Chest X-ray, PA view. Patient: 53 years old, sex F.
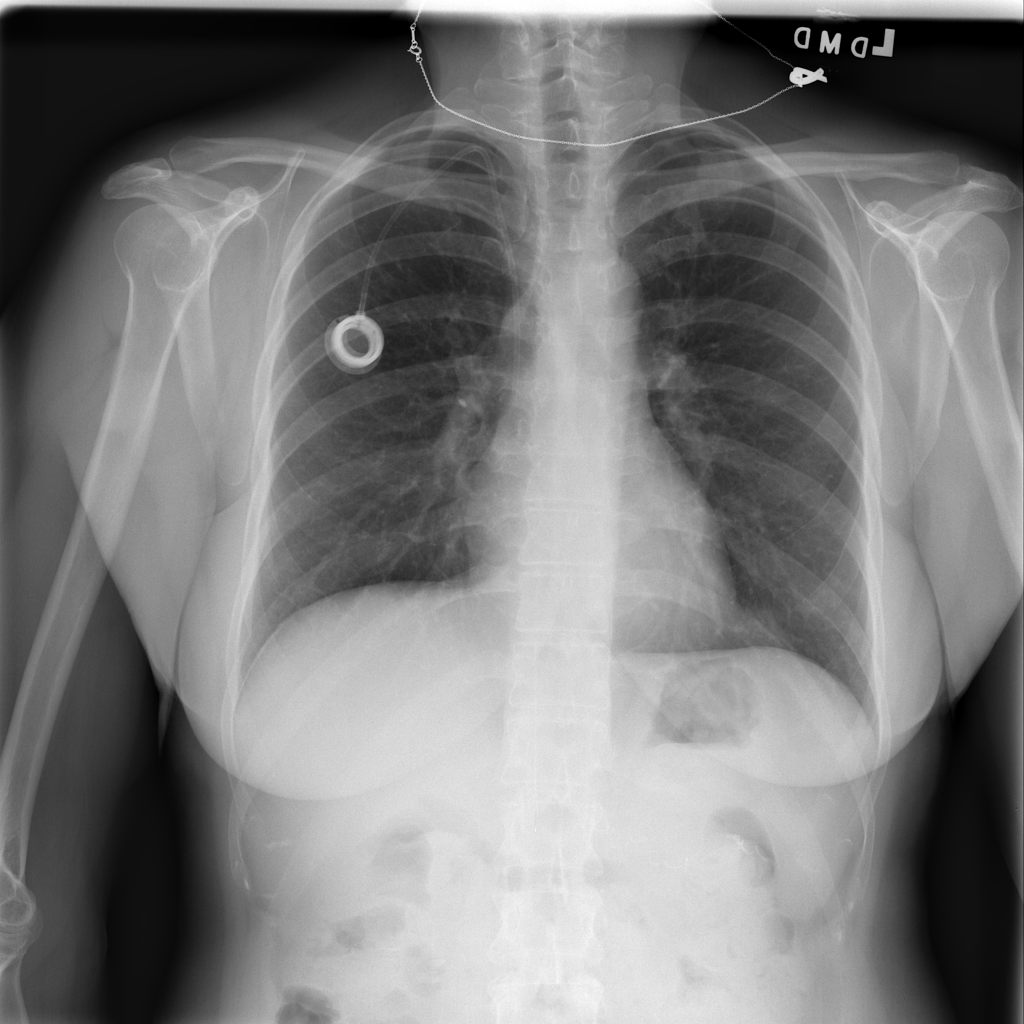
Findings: No Finding